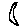
Label: moon